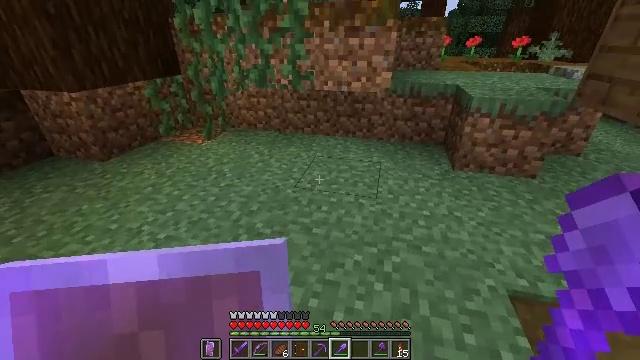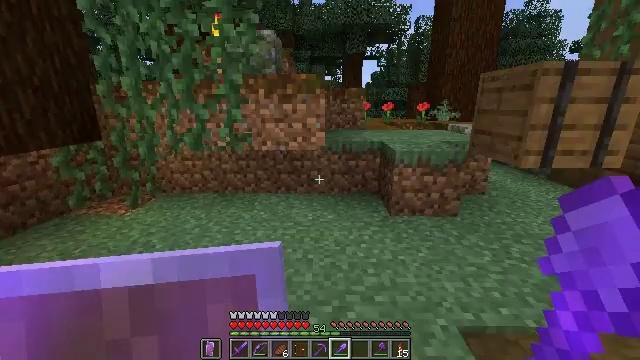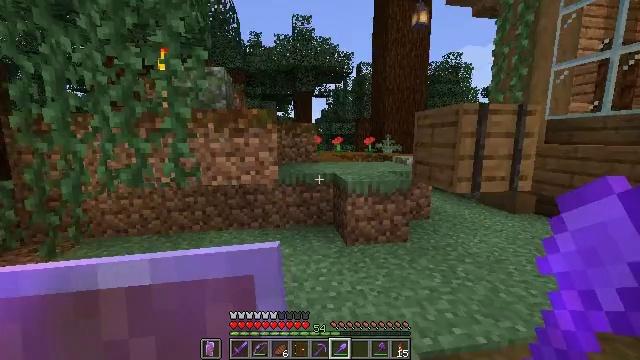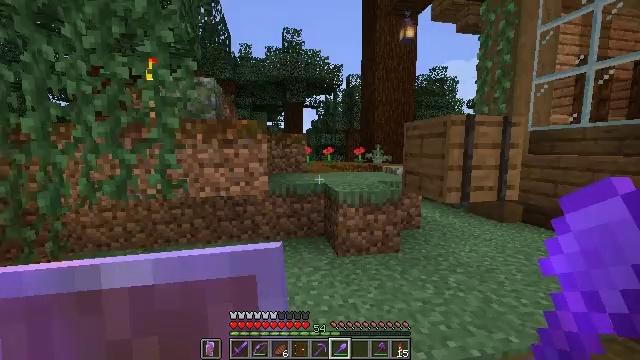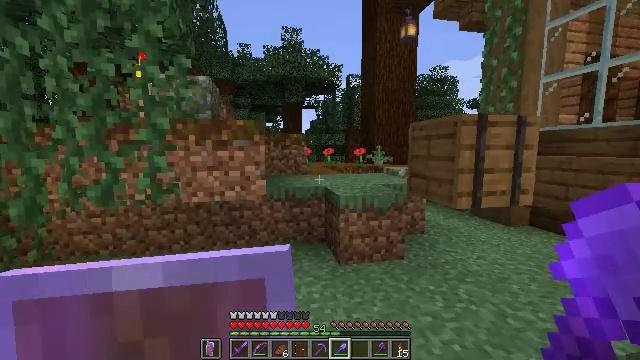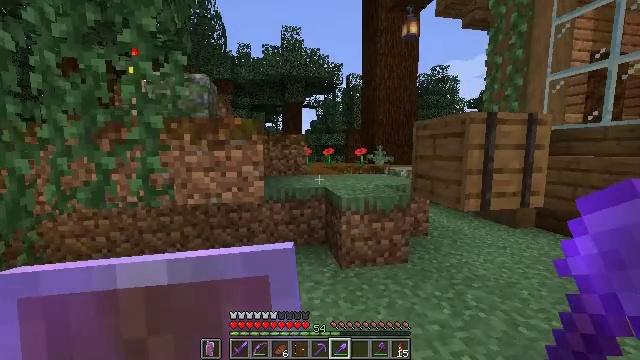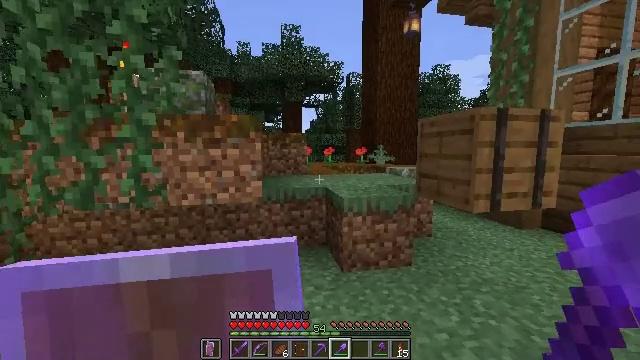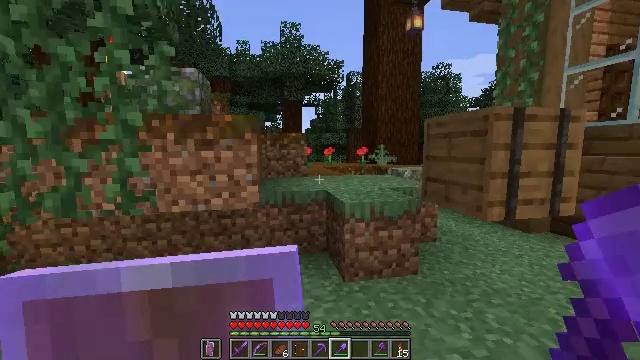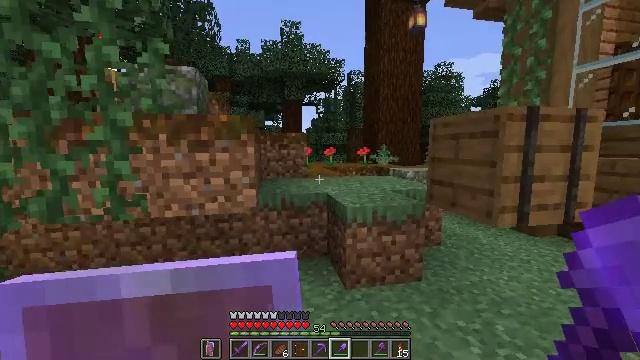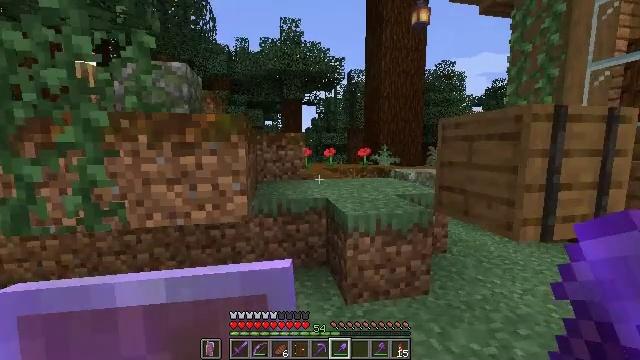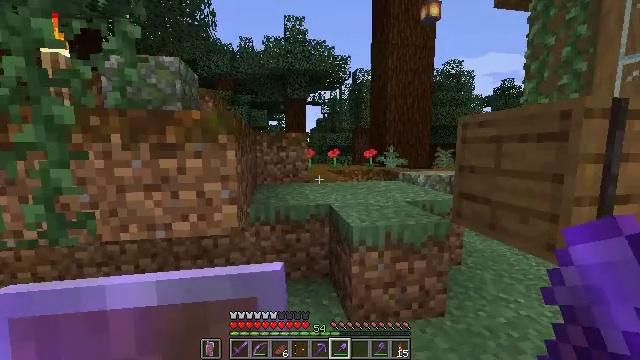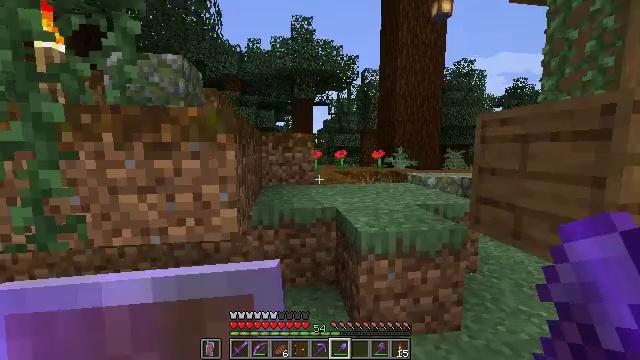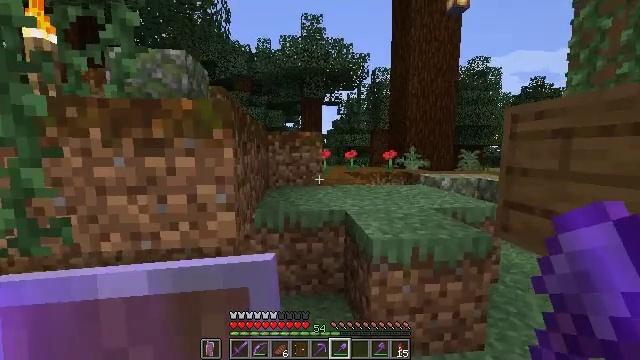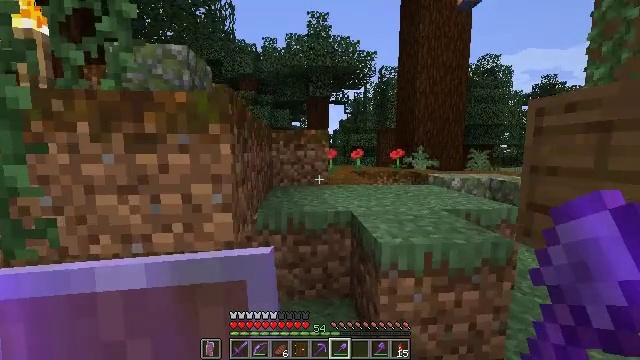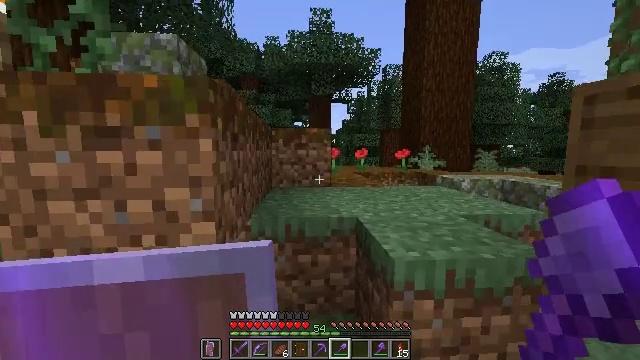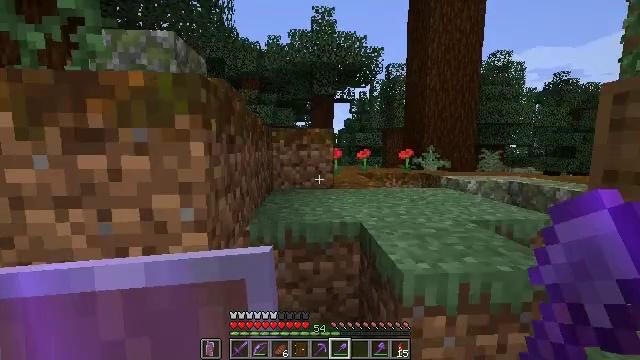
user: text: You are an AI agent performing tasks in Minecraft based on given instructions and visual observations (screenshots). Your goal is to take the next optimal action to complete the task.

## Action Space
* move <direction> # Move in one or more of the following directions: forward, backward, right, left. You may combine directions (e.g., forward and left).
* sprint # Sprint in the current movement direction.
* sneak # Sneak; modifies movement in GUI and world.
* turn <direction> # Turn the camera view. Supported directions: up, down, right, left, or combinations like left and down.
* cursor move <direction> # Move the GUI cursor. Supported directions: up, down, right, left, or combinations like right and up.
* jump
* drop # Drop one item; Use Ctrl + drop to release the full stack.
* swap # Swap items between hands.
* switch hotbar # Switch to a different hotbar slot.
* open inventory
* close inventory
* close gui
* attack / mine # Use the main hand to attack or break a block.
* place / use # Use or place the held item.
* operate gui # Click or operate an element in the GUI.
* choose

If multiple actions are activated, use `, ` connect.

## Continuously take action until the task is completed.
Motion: motion action
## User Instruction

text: Mine the spruce log from the forest.
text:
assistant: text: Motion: turn right and up
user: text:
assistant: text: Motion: turn right and up
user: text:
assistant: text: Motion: move forward, turn right and up
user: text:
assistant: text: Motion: move forward
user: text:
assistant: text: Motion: move forward
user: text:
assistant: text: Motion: move forward
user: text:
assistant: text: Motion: move forward
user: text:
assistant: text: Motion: move forward
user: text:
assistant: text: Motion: move forward
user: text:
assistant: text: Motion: move forward, turn left
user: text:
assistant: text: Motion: move forward, turn left
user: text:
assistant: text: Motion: move forward, turn left
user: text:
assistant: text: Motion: move forward, turn left
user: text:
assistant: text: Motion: move forward
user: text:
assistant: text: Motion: move forward
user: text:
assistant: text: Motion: move forward, turn left
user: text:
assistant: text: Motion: move forward, turn left
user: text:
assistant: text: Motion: turn left
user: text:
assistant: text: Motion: turn left and up
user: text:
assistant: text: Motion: turn left and up
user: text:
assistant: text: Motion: turn left and up
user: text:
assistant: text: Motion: no_op
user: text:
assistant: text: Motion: no_op
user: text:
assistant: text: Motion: no_op
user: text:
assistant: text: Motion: no_op
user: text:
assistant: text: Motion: no_op
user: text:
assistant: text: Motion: no_op
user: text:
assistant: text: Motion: no_op
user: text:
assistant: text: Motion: turn right
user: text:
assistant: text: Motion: turn right and down